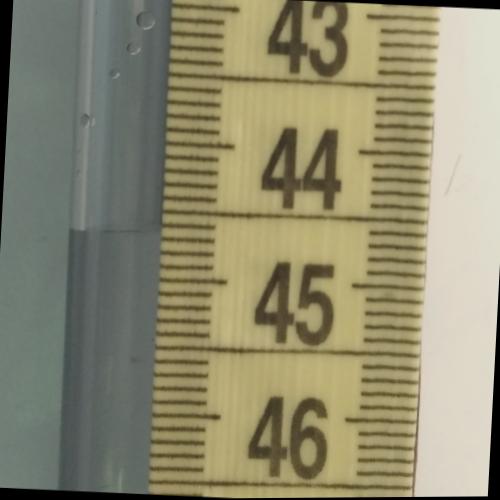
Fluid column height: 44.6 cm